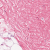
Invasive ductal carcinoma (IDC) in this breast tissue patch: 0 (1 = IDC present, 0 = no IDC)